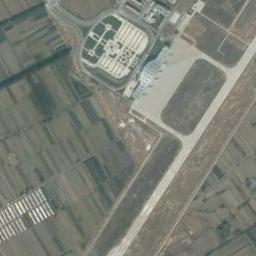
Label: airport